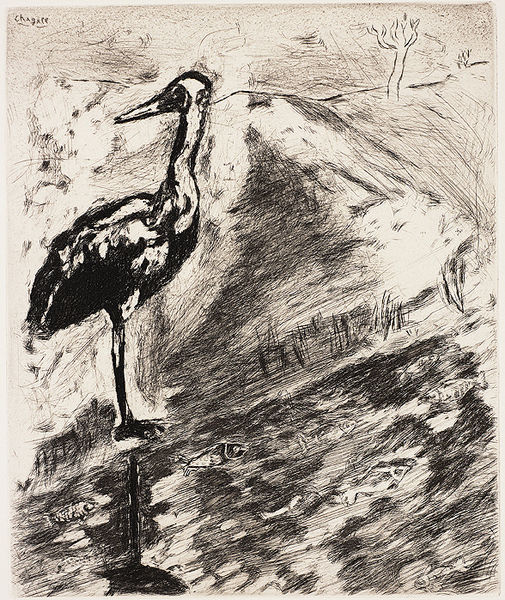
Titel: The Heron from Jean de La Fontaine's Fables, The Heron from Jean de La Fontaine's Fables
Künstler: Marc Chagall
Standort: Amherst (Massachusetts, USA)
Institution: Mead Art Museum, Amherst College
Schlagwörter: feathers, white, black, print, reflection, clouds, sky, tree, field, head, hill, lake, landscape, nature, sand, shore, water, horizon, grass, reeds, river, stream, drawing, paper, black and white, animals, bird, etching, sketch, pen, wings, marc, neck, ink, vertical, watercolor, engraving, crane, animal, eye, legs, lines, gras, fish, rough, lithograph, chagall, emu, simple, composition, desert, beak, standing, leg, fishes, b&w, swimming, crude, loose, etch, stork, waater, scratch, carve, egret, monotype, storch, drawinf, heron, school of fish, chagice, chagace, chagare, chagire, peper